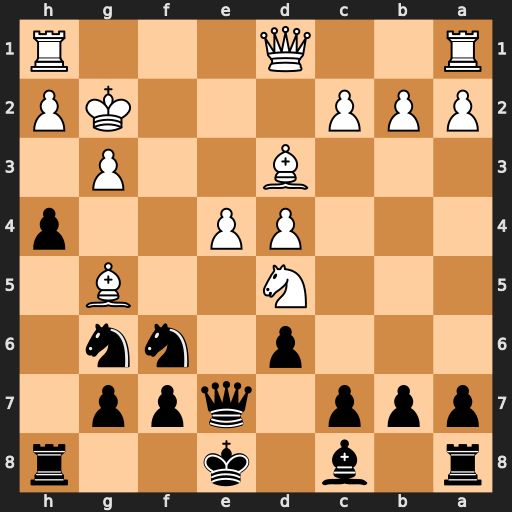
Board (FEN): r1b1k2r/ppp1qpp1/3p1nn1/3N2B1/3PP2p/3B2P1/PPP3KP/R2Q3R
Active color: b
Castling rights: kq
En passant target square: -
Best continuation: Nxd5 Bxe7 Ne3+ Kf3 Nxd1